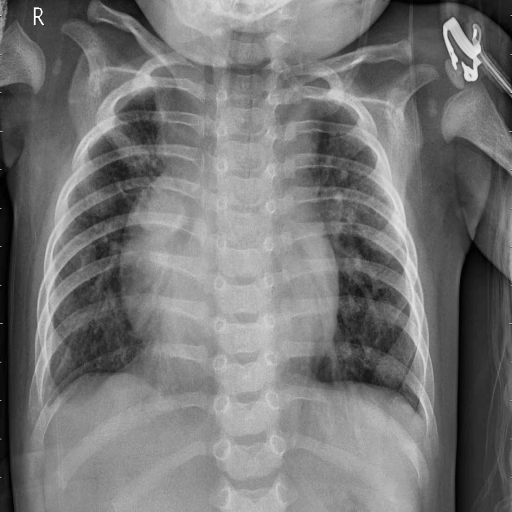
Finding: PNEUMONIA